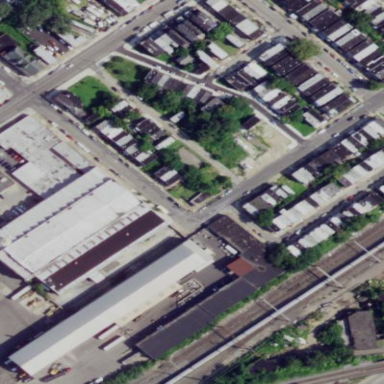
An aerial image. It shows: Industrial building.